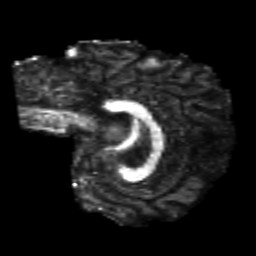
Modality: FA
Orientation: sagittal
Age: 21
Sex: female
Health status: healthy
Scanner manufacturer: philips
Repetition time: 7.385 s
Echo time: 0.08599 s